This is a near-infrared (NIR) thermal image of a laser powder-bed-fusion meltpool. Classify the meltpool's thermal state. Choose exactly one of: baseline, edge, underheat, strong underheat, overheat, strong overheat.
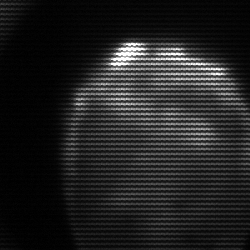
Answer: edge